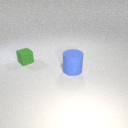
large blue rubber cylinder to the right of small green rubber cube